Question: I am a beginner in qqFileuploader. I use qq File uploader in my MVC3 application
Uploader works fine in the Firefox and Chrome but it's always shows the " Failed " message
in the IE 9. Please see my image

I am clueless. Please help.
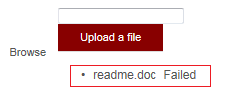
Answer: I had a similar issue just recently.
The issue stemmed from the fact that it wasn't getting the JSON it was looking for - I had set the content type to return, and that was what actually messed it up.
I had this line in VB.net:
'context.Response.ContentType = "application/json"'
Once I removed it, the issue went away. Just make sure that you're doing the correct formatting of the JSON that you're returning. I assume you are since it's working in Firefox and Chrome, but for some reason IE was thinking it was XML even though I was specifically telling it that it should be JSON.
Hopefully this helps.